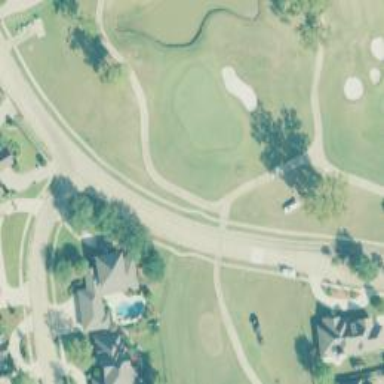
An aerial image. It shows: Footway that resembles golf path.